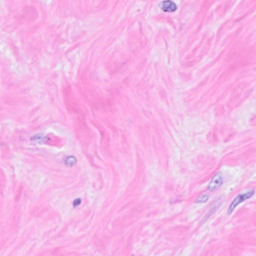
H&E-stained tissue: Breast